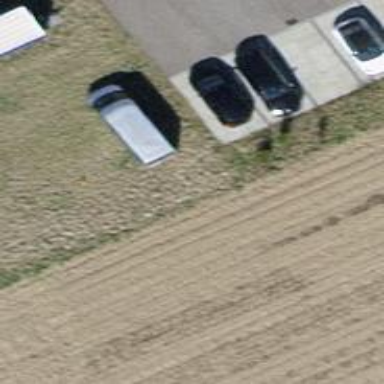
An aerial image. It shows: Group of garages.